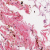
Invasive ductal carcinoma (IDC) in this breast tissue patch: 0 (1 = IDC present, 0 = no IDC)